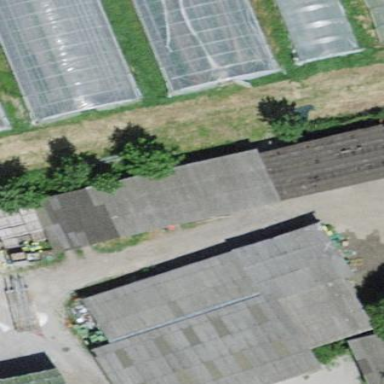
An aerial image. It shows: Shed.